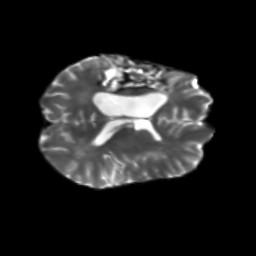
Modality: T2w
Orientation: axial
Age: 42
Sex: male
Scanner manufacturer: siemens
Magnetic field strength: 3 T
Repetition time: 5.47 s
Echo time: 0.0854 s